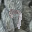
Label: 7